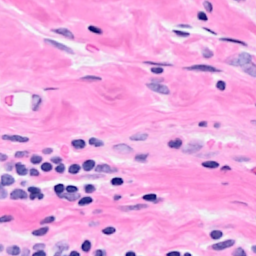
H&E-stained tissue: Breast